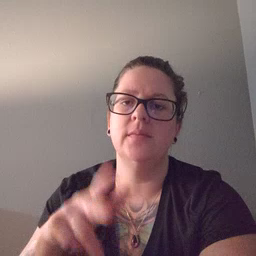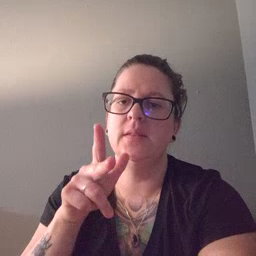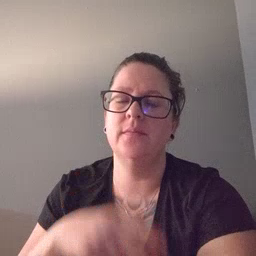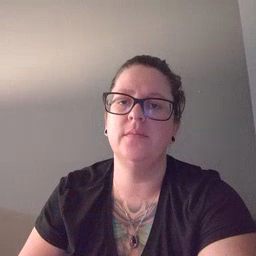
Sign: hen